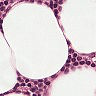
Metastatic tissue present: no